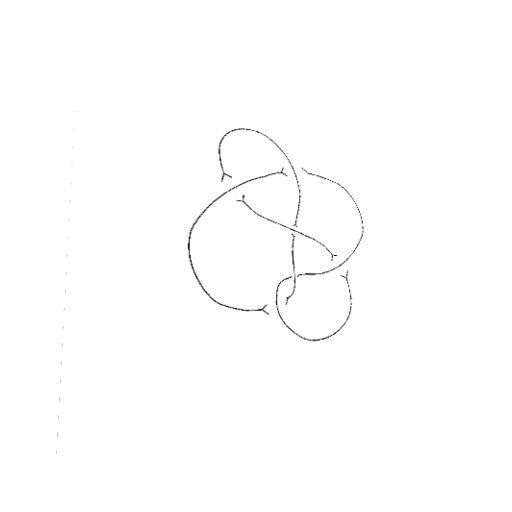
Crossing number: 6